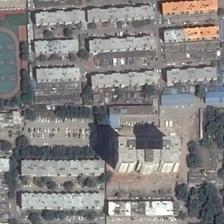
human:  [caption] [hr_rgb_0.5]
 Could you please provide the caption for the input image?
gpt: a football field in the west of a residential area .

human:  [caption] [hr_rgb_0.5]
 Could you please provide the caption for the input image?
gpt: what in the centre is a high-rise building while a playground composed of three basketball courts .

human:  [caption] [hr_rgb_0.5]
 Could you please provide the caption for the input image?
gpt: a playground with a parking lot next to it is semisurrounded by many buildings .

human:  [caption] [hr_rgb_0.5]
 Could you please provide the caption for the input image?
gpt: many buildings and green trees are around a parking lot and a playground .

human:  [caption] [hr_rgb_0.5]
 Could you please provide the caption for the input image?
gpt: a large playground with three basketball fields in it is surrounded by many trees and houses .